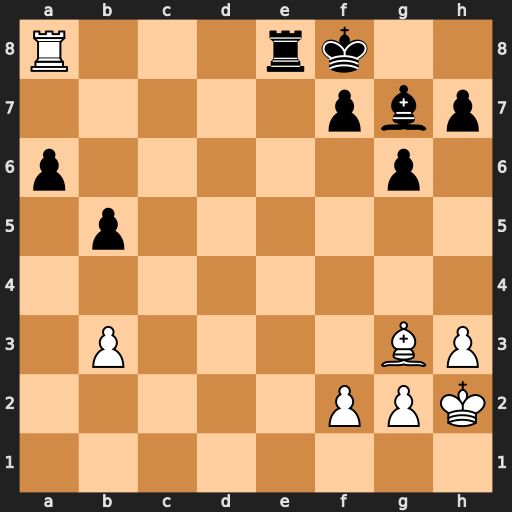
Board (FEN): R3rk2/5pbp/p5p1/1p6/8/1P4BP/5PPK/8
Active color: w
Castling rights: -
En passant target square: -
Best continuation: Bd6+ Kg8 Rxe8+